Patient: sex M, age 62
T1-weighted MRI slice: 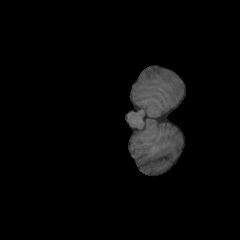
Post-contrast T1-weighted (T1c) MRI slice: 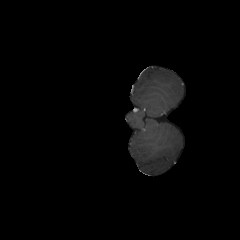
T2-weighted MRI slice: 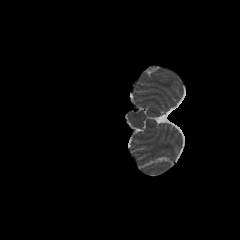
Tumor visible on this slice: no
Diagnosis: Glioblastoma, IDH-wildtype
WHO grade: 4